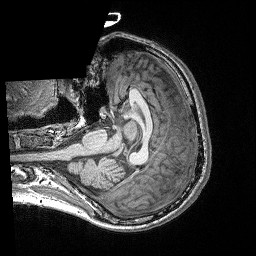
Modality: T1w
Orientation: axial
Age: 28
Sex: male
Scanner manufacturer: siemens
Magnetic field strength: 3 T
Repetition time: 2.4 s
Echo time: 0.03 s